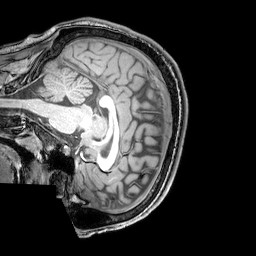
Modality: T1w
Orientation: sagittal
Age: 21
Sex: male
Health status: healthy
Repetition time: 0.081 s
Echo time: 0.037 s